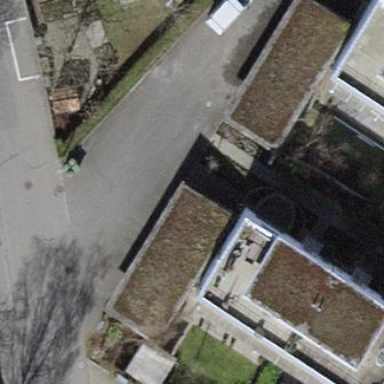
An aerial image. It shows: Group of garages.